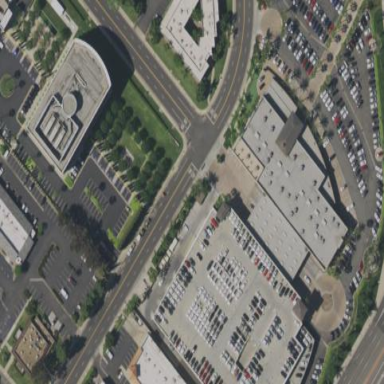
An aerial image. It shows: Car shop building.